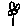
Label: flower